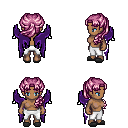
a pixel art fantasy rpg character, female body template, human, dark skin, purple wings, white pants, pink princess hairstyle, gray slippers, four views (front, back, left, right), 2x2 character sprite sheet, small pixel art, hard edges, no anti-aliasing